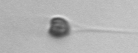
Label: Apedinella